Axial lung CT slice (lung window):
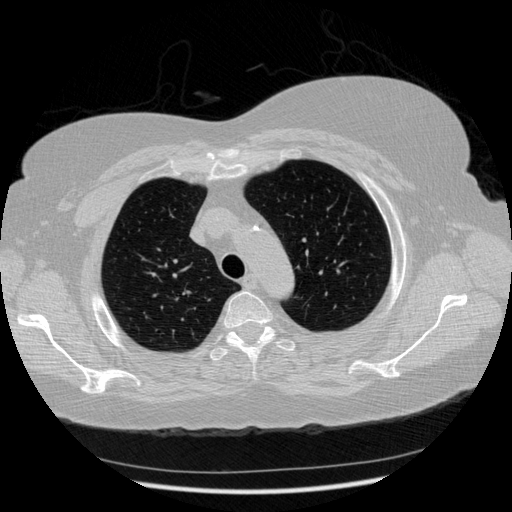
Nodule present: no